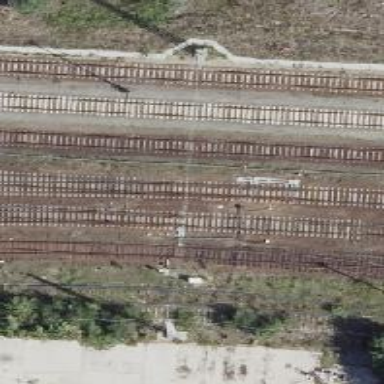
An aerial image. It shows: Railway yard used for servicing trains.